Question: I am currently making an android application which need to present a lot of information from different arrays. On each horizontal line there's gonna be four different texts and then I need to be able to scroll through all information displayed. I know ListView is one way to go, problem is I dont know how to use four text views horizontally in a ListView. Any tips or help to get the best way to present the information would be grealy appreciated.
Basically like this:

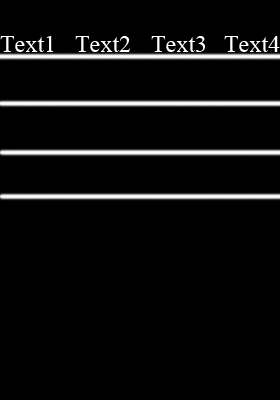
Answer: You have to extend ArrayAdapter and override getView() of Array Adapter.